Question: I am learning Expression Blend on Version 4. Every and every code in its user guide are based on Beehive Sample and that sample is not available in Expression Blend. So I was wondering if there is a link from where I can download it?

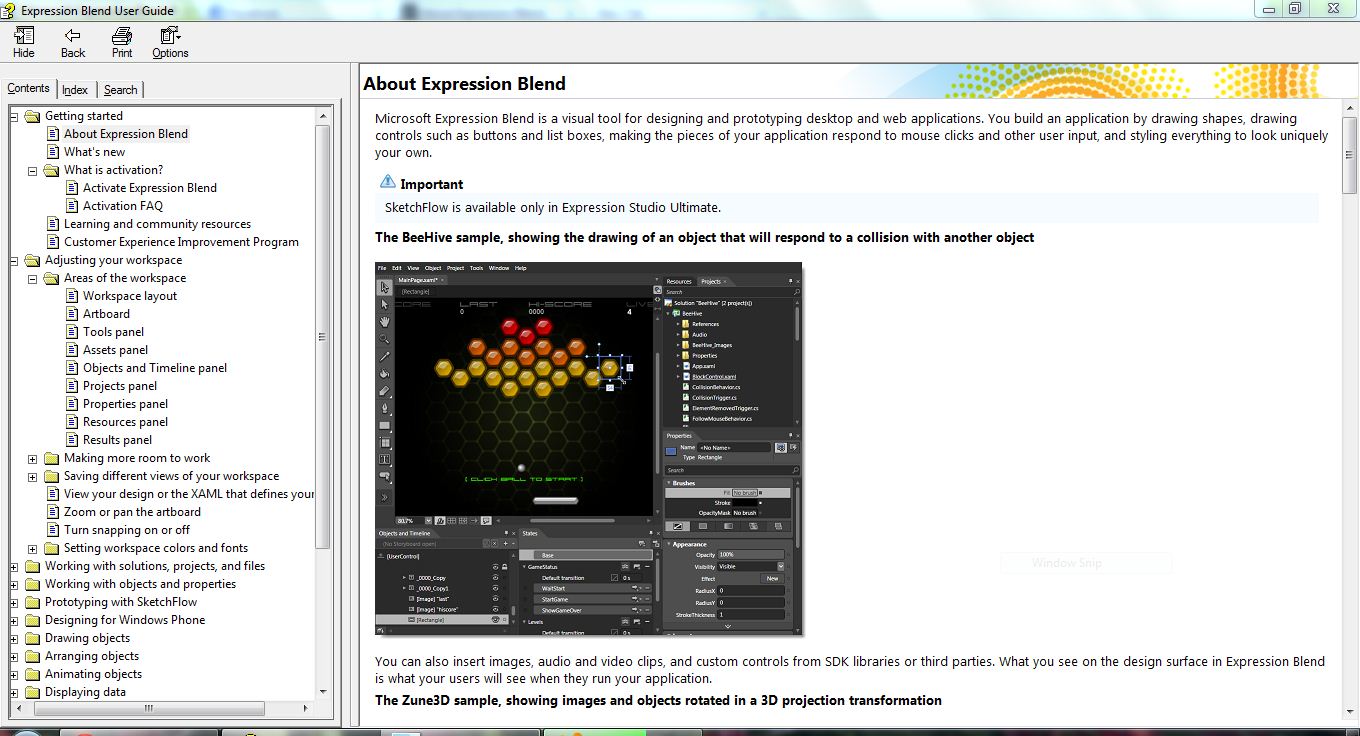
Answer: Yeah got answer to my question.
I had downloaded Windows Phone SDK and Blend 4 comes free with it. So I could only make Windows Phone projects in that.
The project I wanted to downloaded are WPF & Silverlight based used in (WPF Projects). When I upgraded my Blend from free to full version (Ultimate i.e. Blend + WorkFlow) I got those projects.